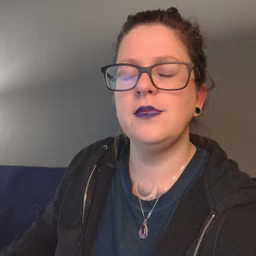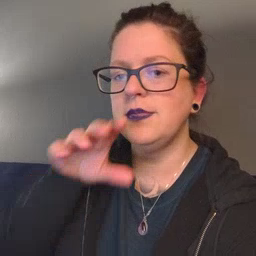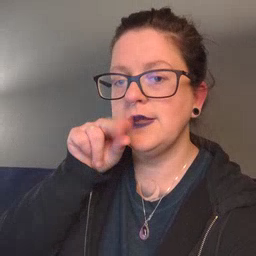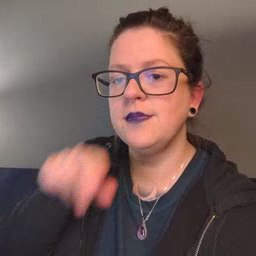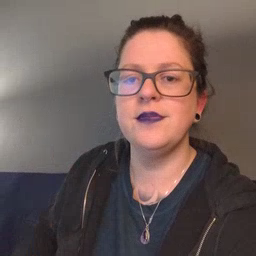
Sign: duck